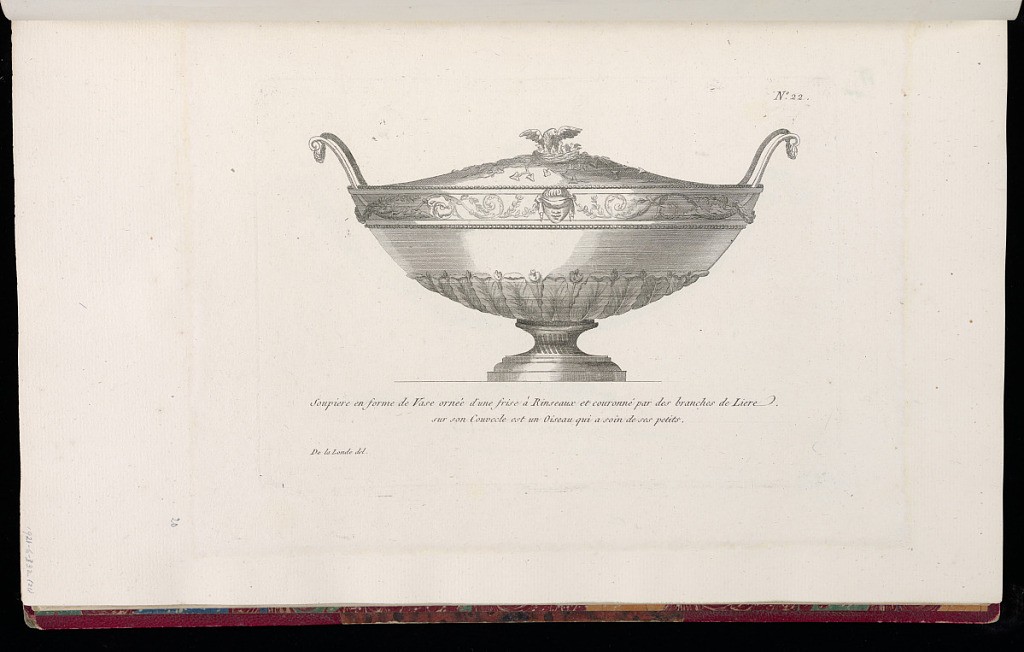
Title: Soupiere en forme de Vase ornée d'une frise à Rinseaux et couronné par des branches de Lierre
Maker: Richard de Lalonde, French, active 1780–96
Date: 1788–1796
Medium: Etching on off-white laid paper
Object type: Print
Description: Design for a soup tureen decorated with ornament motifs including a bird with its chicks in a nest as a finial, ivy, bead course, rinceaux, mascaron, lancet leaves, spiral fluting. The plate is numbered.